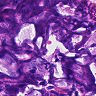
Metastatic tissue present: no